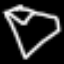
Label: diamond